Question: Inside a JAX-RS service I wan't to provide a 'XmlValidatonReader' which validates incoming XML documents against an exising xsd file which is located in the 'WebContent' directory.

The xsd file needs to be inside the 'WebContent' folder because it should be accessible to the client. In order to validate the incoming XML file I need the xsd resource: '/WebContent/Category.xsd'
How can I load this from 'src/at/fhj/ase/XmlValidationReader.java'
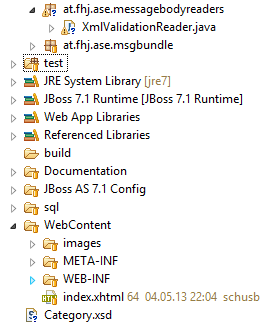
Answer: So I brought it to run.
'''
@Provider
@Consumes(MediaType.APPLICATION_XML)
public class XmlValidationReader implements MessageBodyReader<Category> {
protected Providers providers;
protected ServletContext servletContext;
private final String xsdFileName = "/Category.xsd";
private Schema schema;
public XmlValidationReader(@Context Providers providers,
@Context ServletContext servletContext) {
this.providers = providers;
this.servletContext = servletContext;
try {
SchemaFactory sf = SchemaFactory
.newInstance(XMLConstants.W3C_XML_SCHEMA_NS_URI);
File xsd = new File(servletContext.getRealPath(xsdFileName));
schema = sf.newSchema(xsd);
} catch (Exception e) {
throw new RuntimeException(
"Unable to create XSD validation schema", e);
}
}
@Override
public boolean isReadable(Class<?> type, Type genericType,
Annotation[] annotations, MediaType mediaType) {
...
}
@Override
public Category readFrom(Class<Category> type, Type genericType,
Annotation[] annotations, MediaType mediaType,
MultivaluedMap<String, String> httpHeaders, InputStream entityStream)
throws IOException, WebApplicationException {
...
}
'''